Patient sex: M
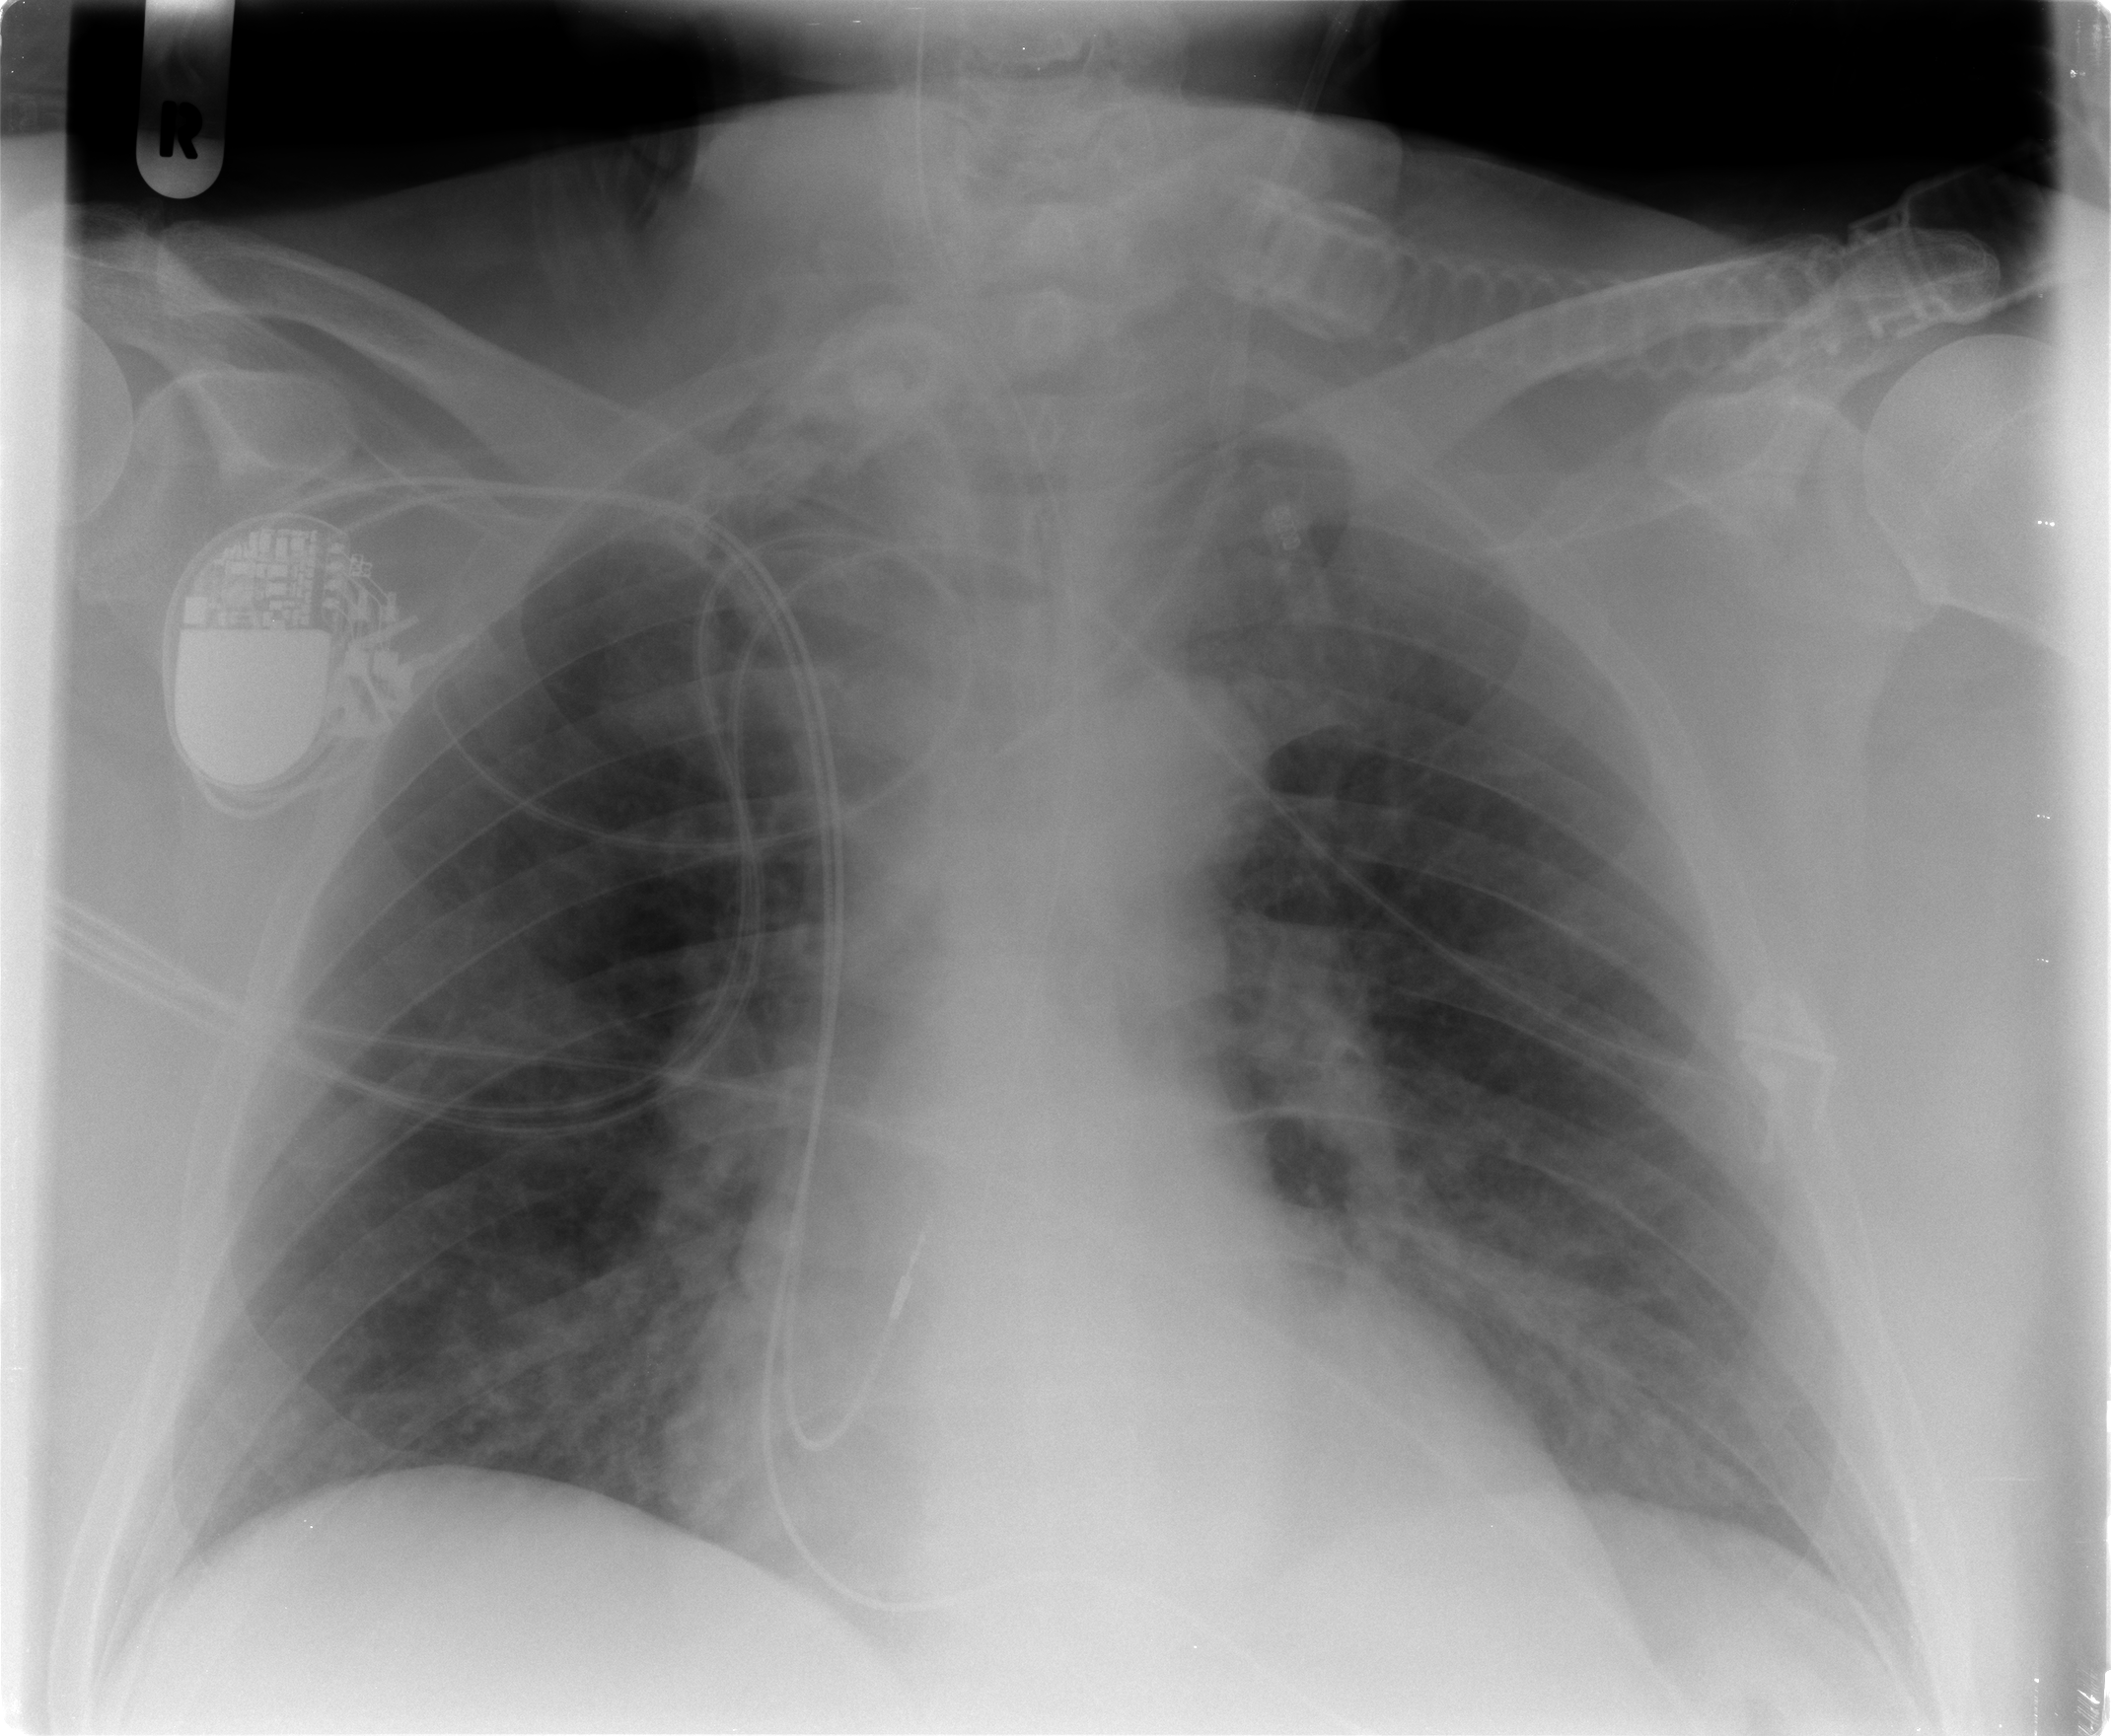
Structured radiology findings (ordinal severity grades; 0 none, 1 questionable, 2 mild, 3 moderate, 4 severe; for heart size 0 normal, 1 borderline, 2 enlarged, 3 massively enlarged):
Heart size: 2
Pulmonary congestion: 2
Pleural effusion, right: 0
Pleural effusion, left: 0
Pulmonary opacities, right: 2
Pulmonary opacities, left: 2
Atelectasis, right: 2
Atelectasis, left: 2